Aerial crown-view tile of a tropical tree (Barro Colorado Island, Panama), acquired 20240918:
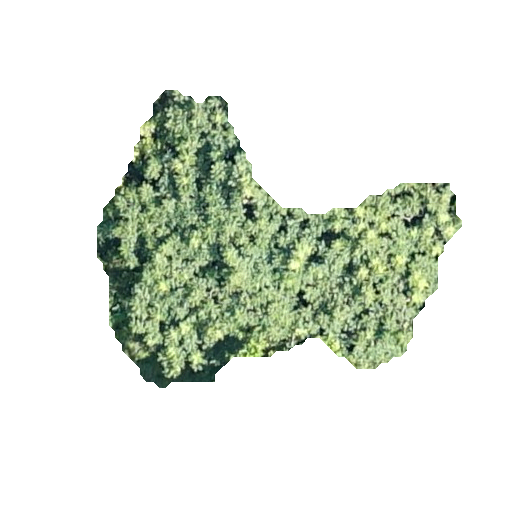
Species: Spondias mombin
GBIF accepted scientific name: Spondias mombin
Crown area: 99.426 m²